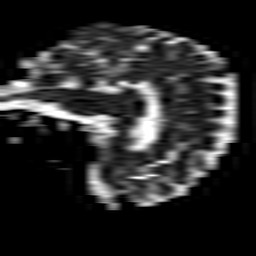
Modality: ADC
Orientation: sagittal
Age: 59
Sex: female
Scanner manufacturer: philips
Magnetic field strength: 1.5 T
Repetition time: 3.395 s
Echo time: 0.06922 s